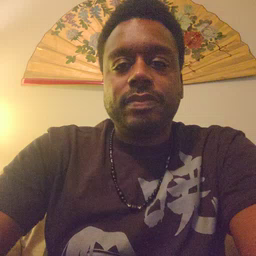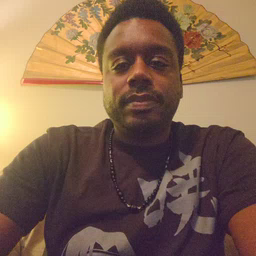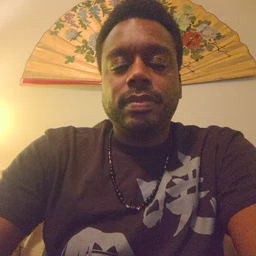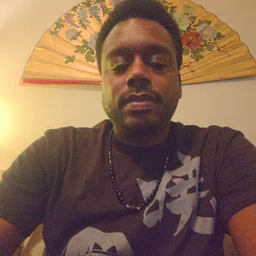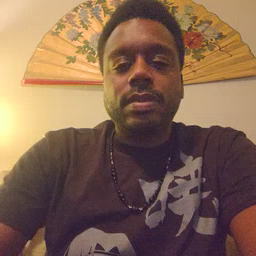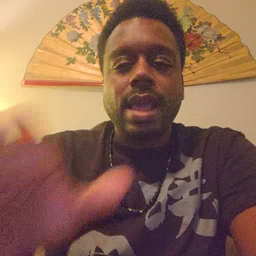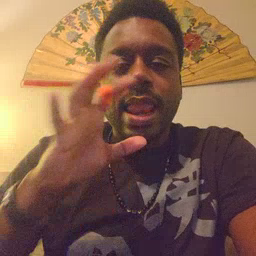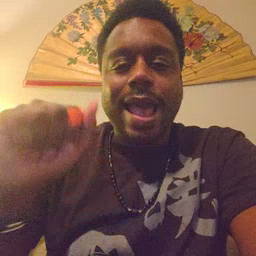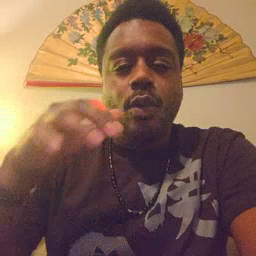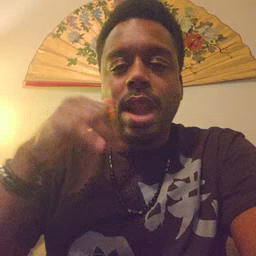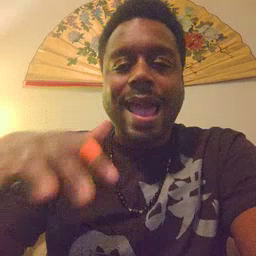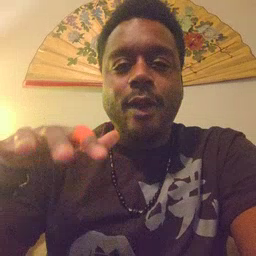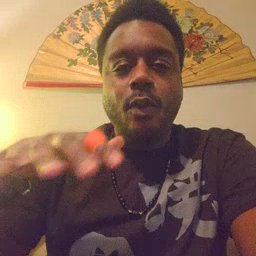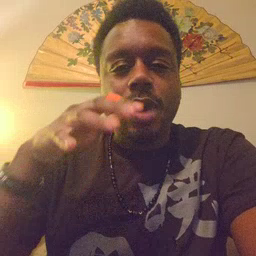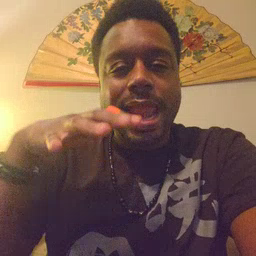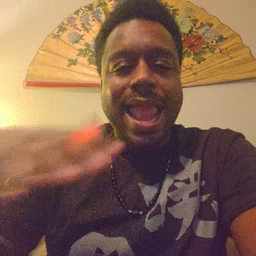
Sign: loud